Field crop: tomato
Growth stage: 2
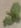
Species: solanum